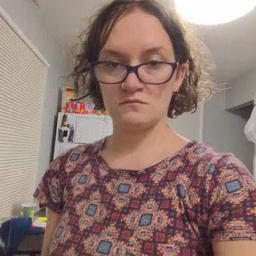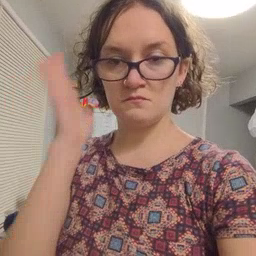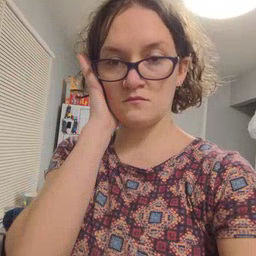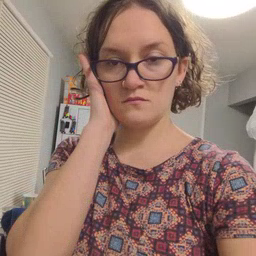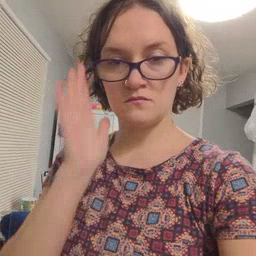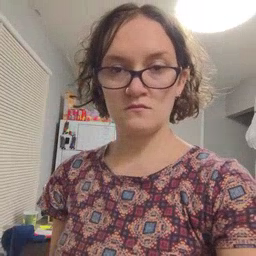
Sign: bed